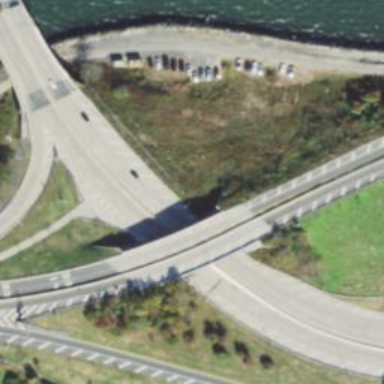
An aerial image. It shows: Asphalt surface bridge for primary link highway.